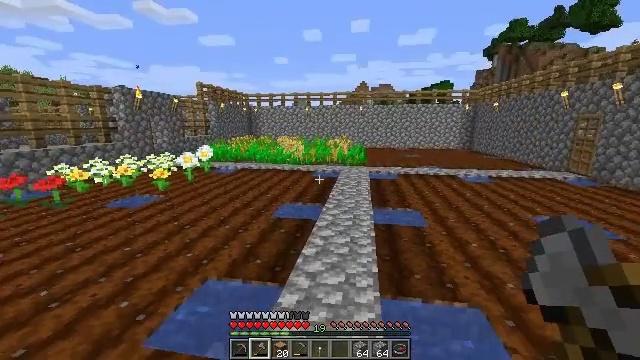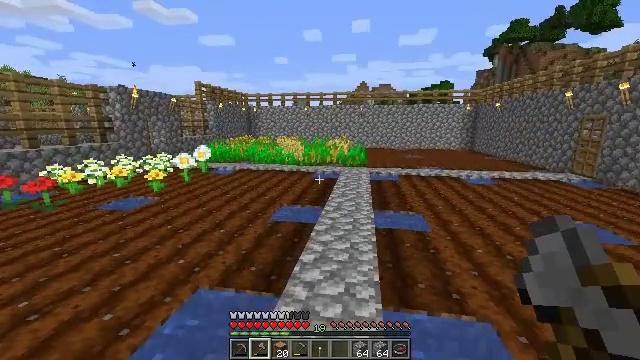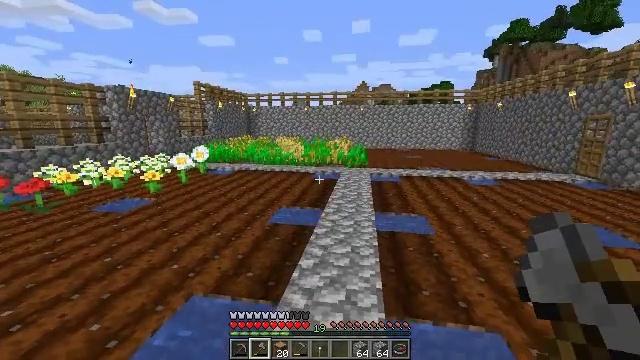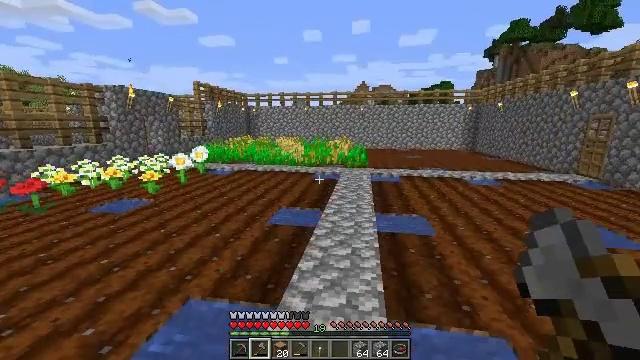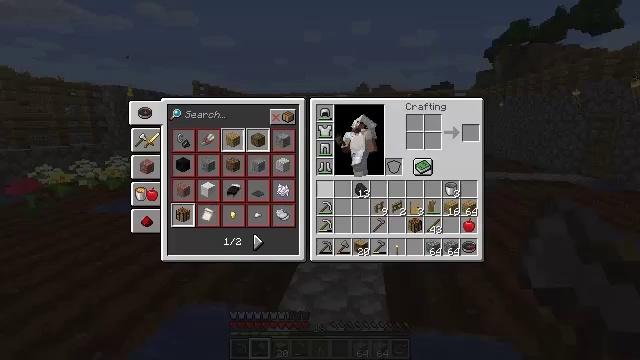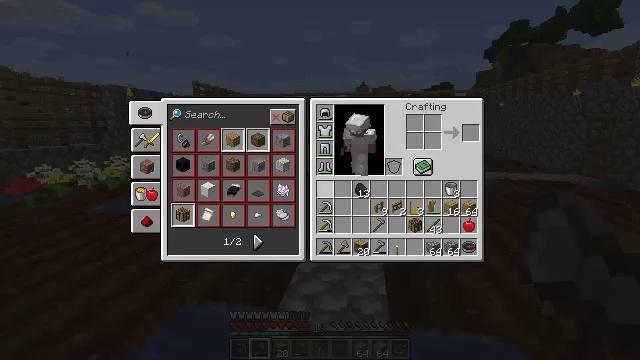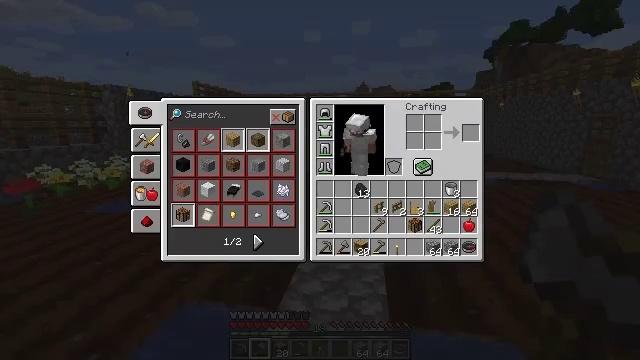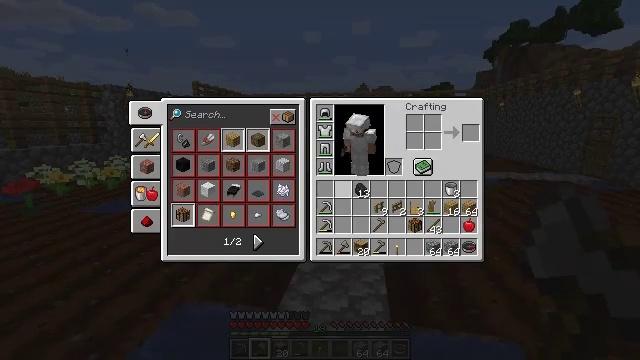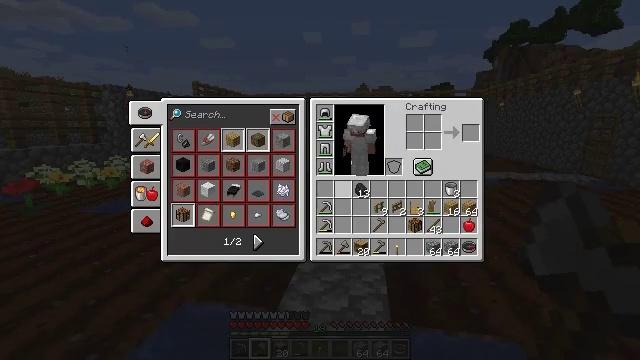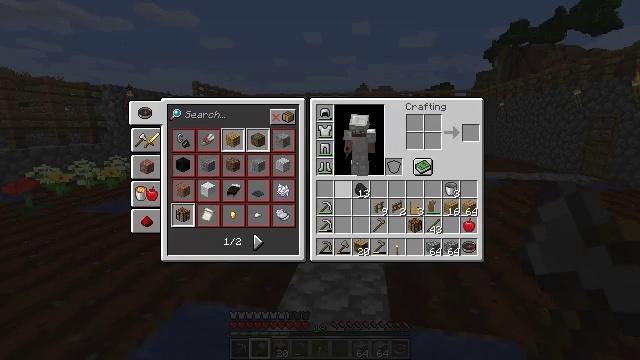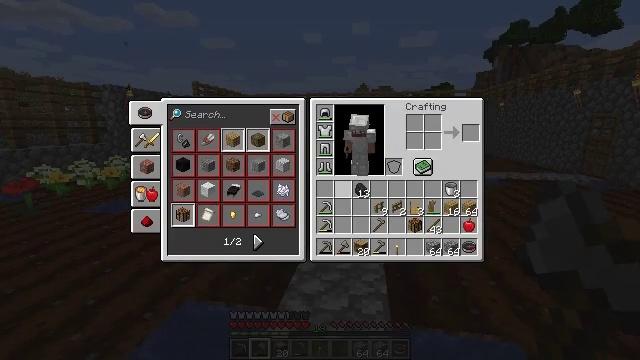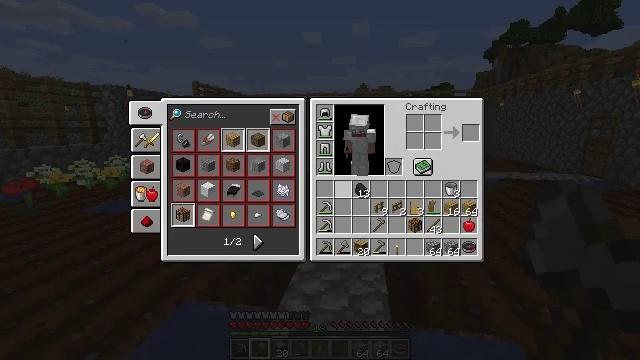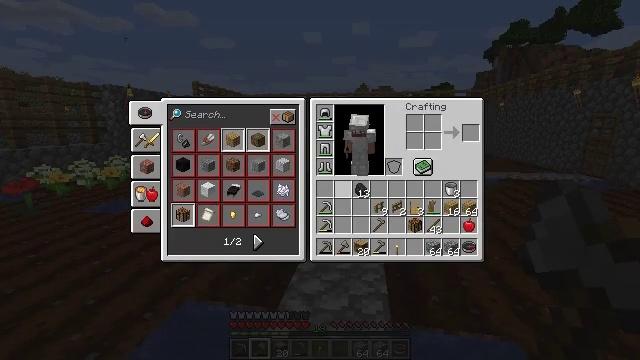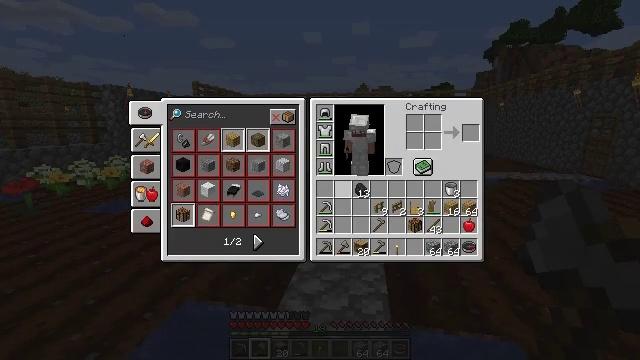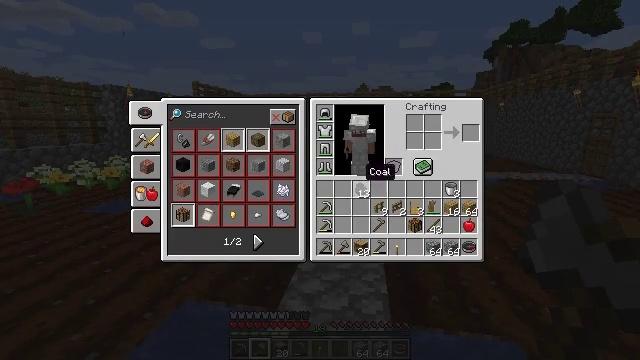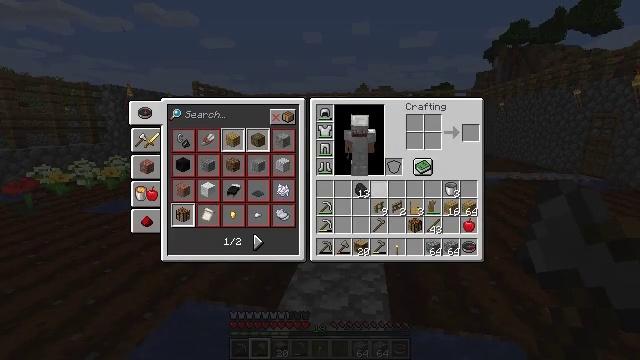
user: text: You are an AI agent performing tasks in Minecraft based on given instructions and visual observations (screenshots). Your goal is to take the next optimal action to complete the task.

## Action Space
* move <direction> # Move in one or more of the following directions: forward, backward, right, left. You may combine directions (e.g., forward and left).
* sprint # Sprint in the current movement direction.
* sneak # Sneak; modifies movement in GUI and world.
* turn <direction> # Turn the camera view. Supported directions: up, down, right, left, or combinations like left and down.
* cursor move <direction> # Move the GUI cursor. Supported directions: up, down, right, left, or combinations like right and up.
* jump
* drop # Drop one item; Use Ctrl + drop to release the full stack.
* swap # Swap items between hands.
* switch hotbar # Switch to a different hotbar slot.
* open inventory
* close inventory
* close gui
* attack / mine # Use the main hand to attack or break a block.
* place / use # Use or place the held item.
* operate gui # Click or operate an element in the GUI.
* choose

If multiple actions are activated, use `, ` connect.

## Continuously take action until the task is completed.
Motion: motion action
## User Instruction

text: Harvest wheat from the field.
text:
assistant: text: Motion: move forward
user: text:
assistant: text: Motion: no_op
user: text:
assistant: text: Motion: no_op
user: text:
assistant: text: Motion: open inventory
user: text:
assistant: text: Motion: open inventory
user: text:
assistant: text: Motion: no_op
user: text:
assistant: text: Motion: cursor move right
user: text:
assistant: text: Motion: cursor move right
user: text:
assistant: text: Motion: no_op
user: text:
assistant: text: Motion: no_op
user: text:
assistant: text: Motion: no_op
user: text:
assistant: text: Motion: no_op
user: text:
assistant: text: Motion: no_op
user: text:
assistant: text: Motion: cursor move right
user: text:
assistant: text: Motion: cursor move right
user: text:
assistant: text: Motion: cursor move right
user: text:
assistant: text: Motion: cursor move right
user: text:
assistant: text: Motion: cursor move right
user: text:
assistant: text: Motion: no_op
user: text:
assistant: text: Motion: cursor move right and down
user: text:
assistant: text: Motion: cursor move right and down
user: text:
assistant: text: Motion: cursor move down
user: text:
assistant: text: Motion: no_op
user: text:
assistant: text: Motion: no_op
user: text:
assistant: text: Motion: no_op
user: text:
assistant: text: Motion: no_op
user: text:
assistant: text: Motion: no_op
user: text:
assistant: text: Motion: no_op
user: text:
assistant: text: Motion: turn left and up
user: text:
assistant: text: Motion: no_op